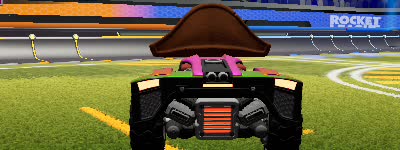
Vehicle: breakout